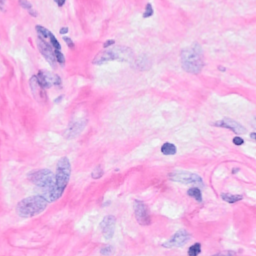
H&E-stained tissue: Breast